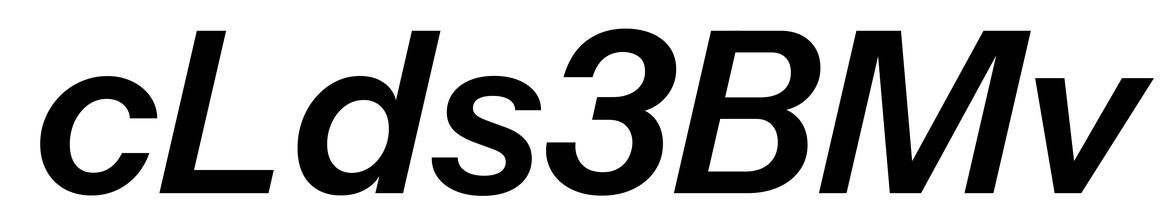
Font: InstrumentSans-Italic_SemiBold_Italic